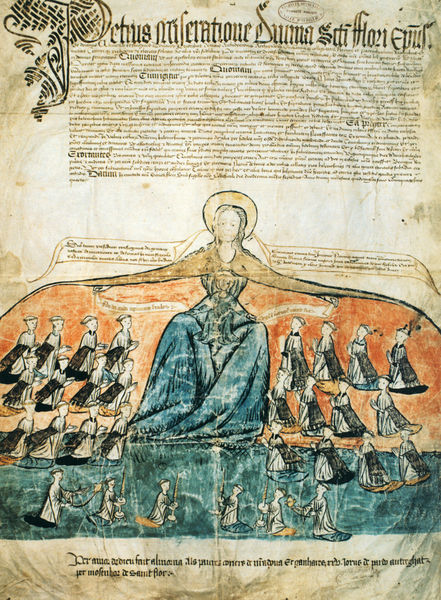
Titel: Ablassbriefe des Bischofs von Saint-Flour zu Gunsten des Choriers von Notre-Dame von Saint-Flour
Institution: Cantal, Arch. dép.
Schlagwörter: blau, flügel, wasser, fluss, menschen, frau, männer, zeichnung, rot, arme, mantel, blatt, engel, schrift, papier, figuren, inschrift, grun, oben, unten, buch, stich, seite, text, knien, initiale, ausgebreitet, beten, gebet, buchseite, heiligenschein, pfarrer, nimbus, jesus, mittelalter, andacht, mönche, heilige, schriftstück, anbeten, maria, madonna, betend, gloriole, mutter gottes, petrus, blasen, gläubige, schutz, latein, spruchband, stifter, buchmalerei, skript, manuskript, schutzmantel, schutzmantelmadonna, illumination, heilienschein, darreichen, script, weibliche person, rhandschrift, apostle